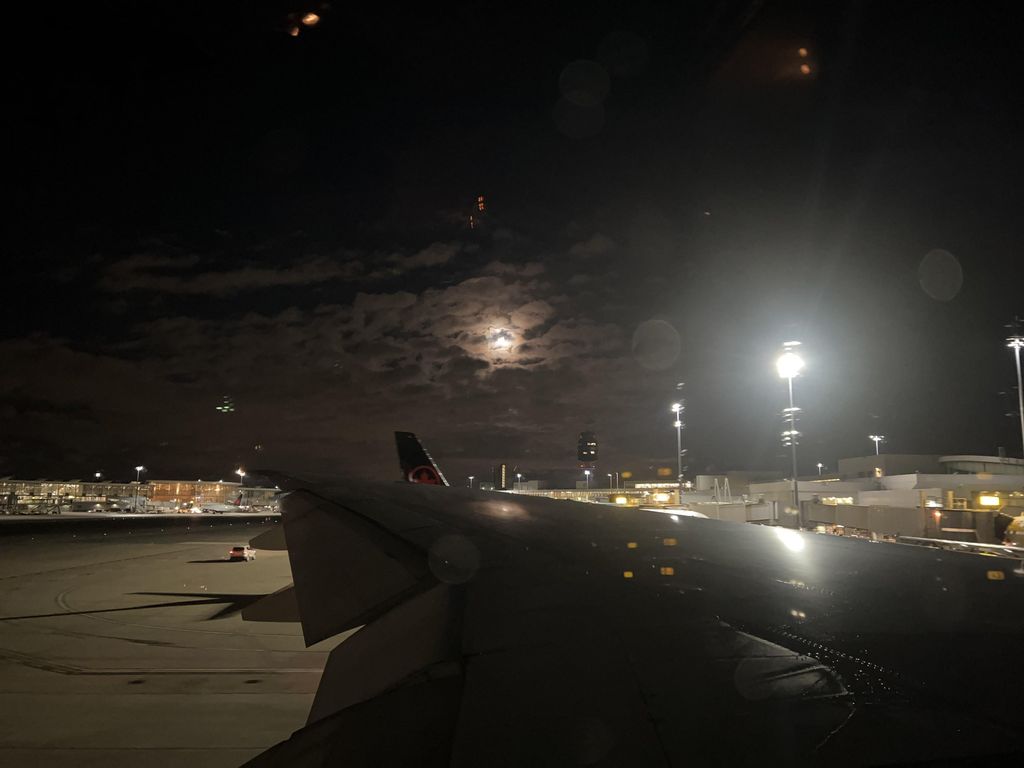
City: vancouver